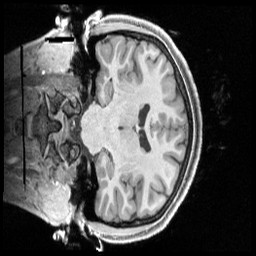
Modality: T1w
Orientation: coronal
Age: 22
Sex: female
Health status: healthy
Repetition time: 2.4 s
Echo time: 0.00222 s